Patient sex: M
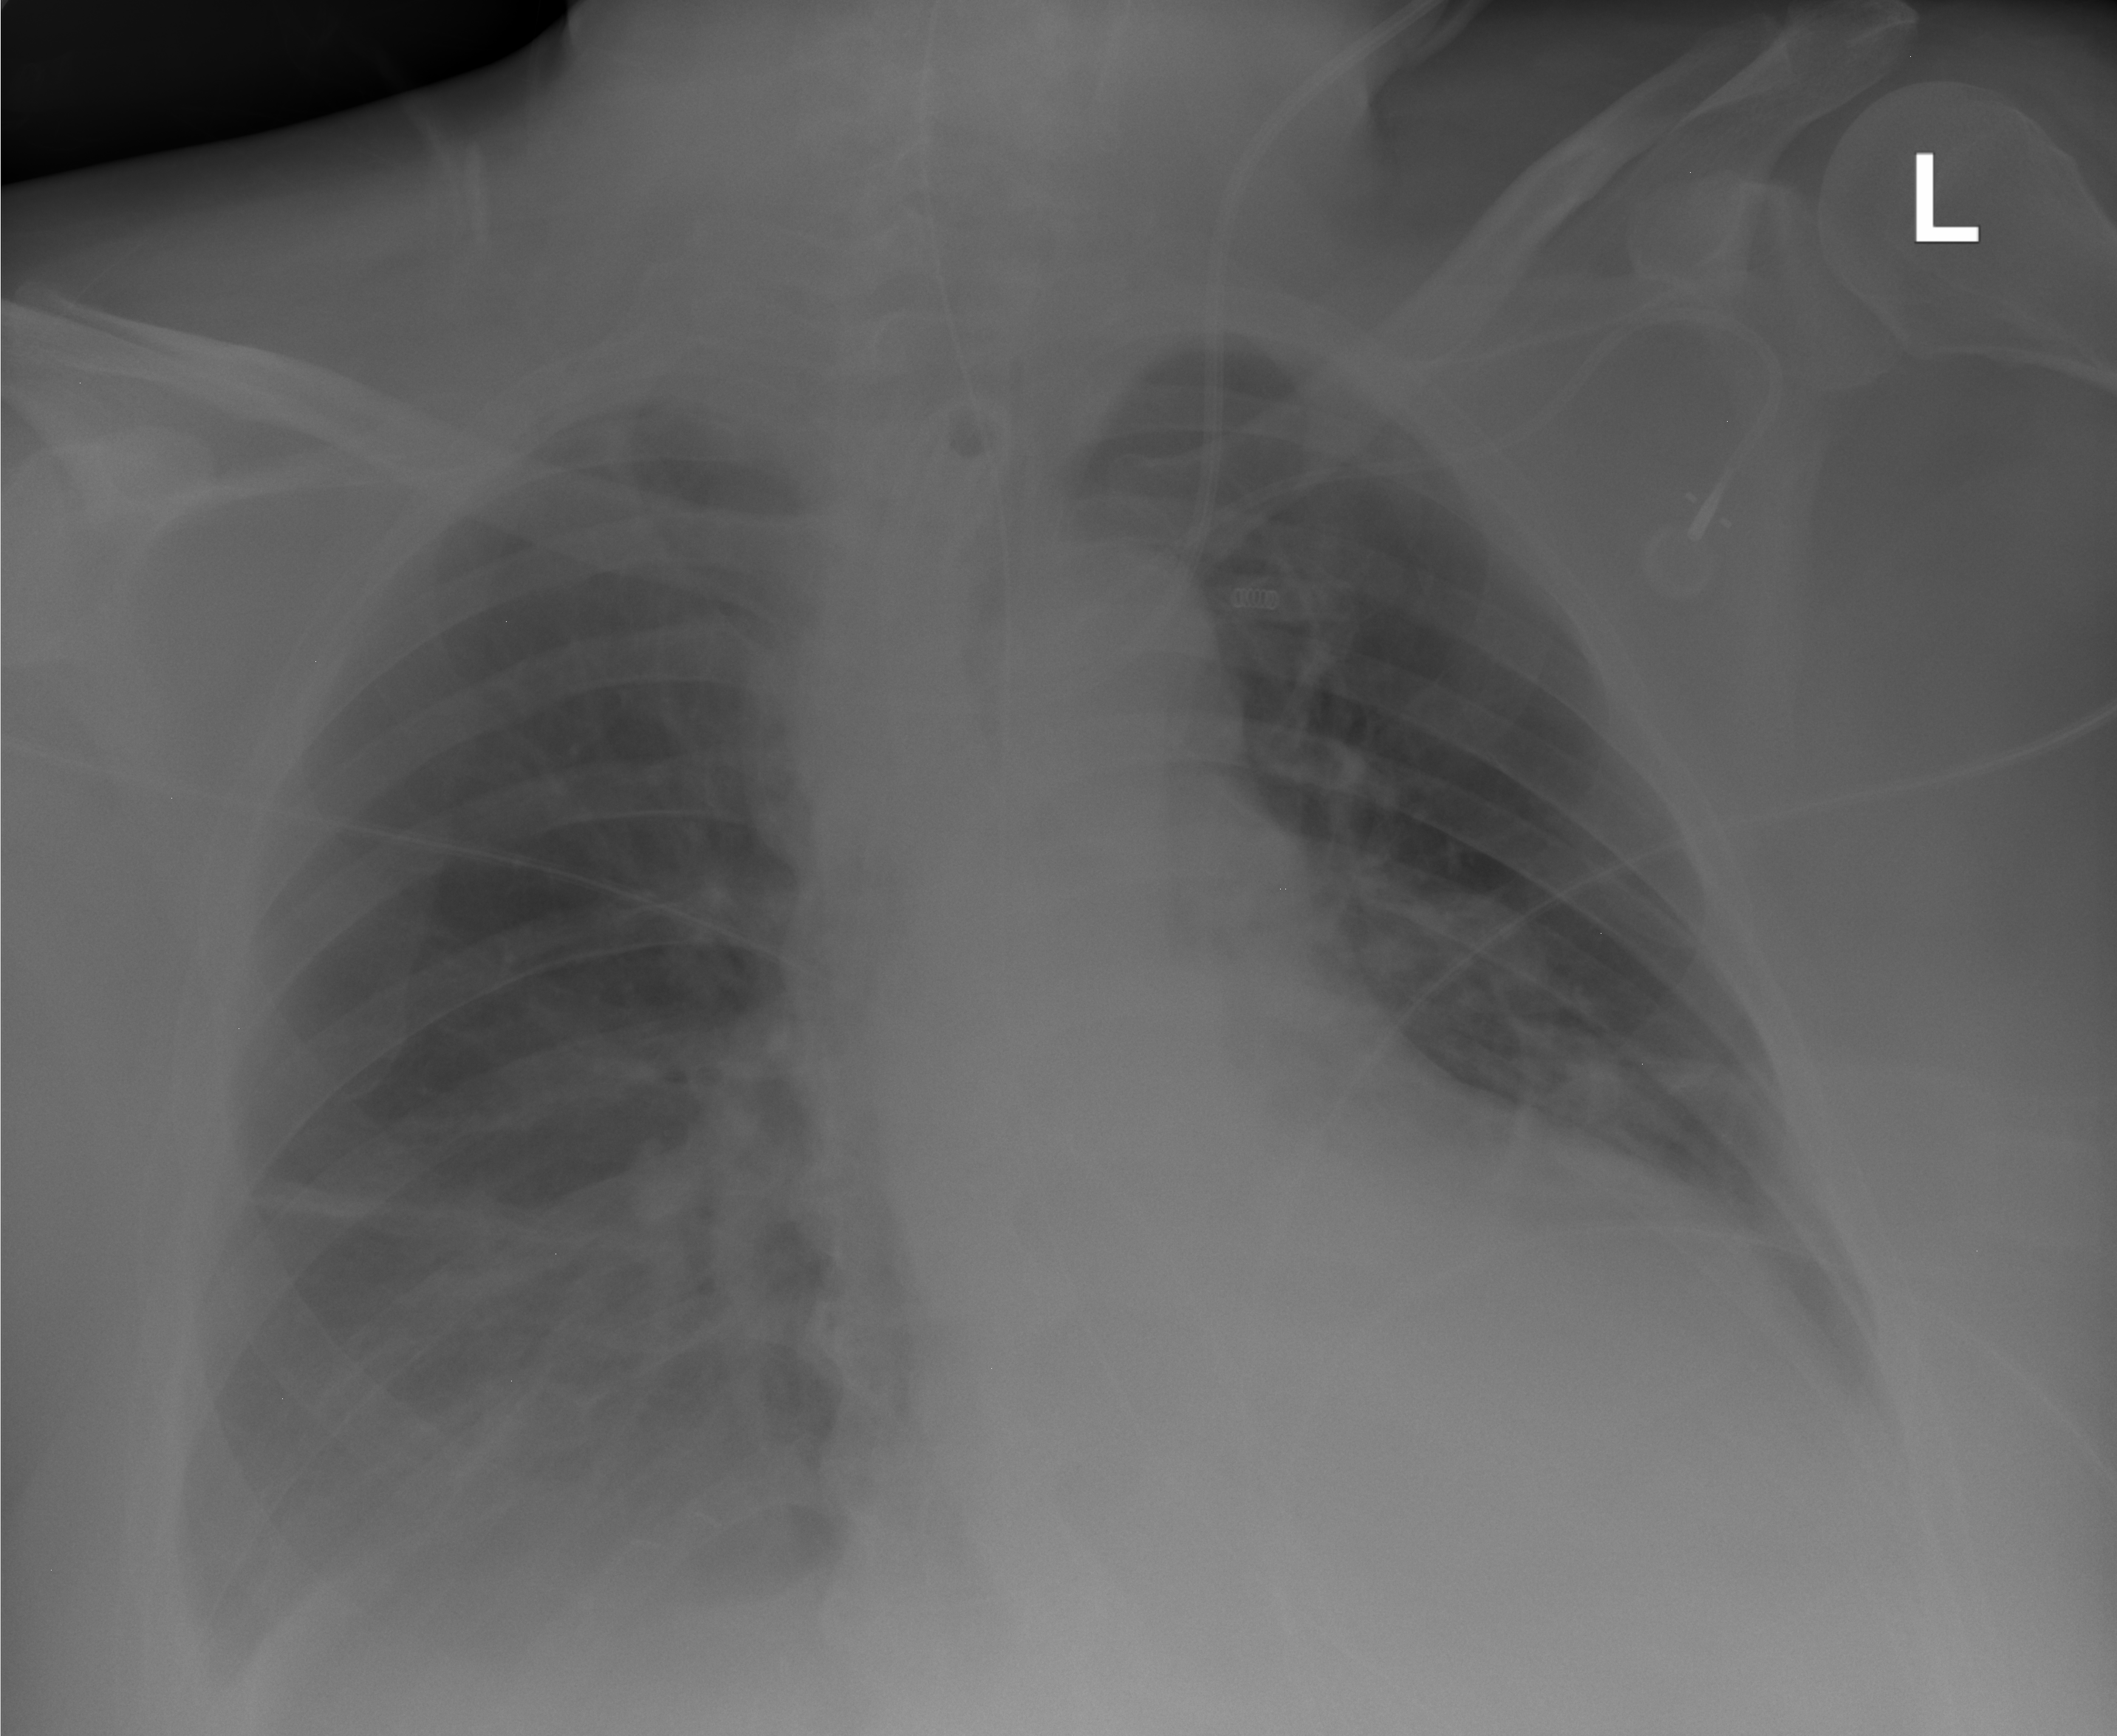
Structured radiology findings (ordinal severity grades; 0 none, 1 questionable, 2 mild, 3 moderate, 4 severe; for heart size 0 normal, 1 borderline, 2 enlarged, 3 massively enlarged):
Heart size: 2
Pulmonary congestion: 0
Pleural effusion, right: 2
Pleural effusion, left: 2
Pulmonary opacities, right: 0
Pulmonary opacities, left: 0
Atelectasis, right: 2
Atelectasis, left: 0